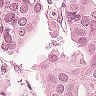
Metastatic tissue present: yes